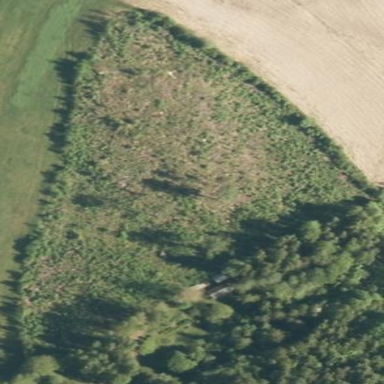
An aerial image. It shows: Scrub vegetation in area designated for logging.